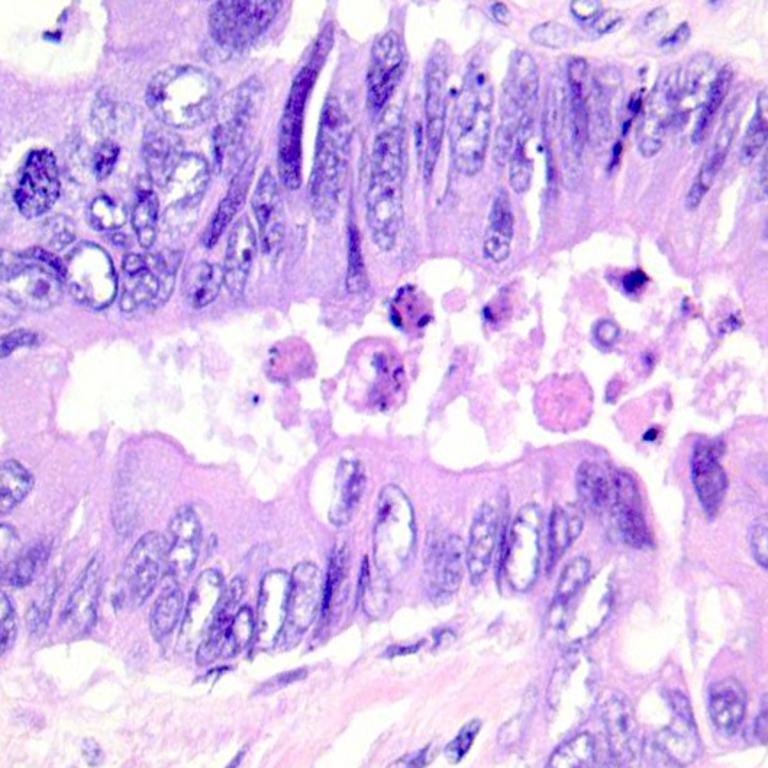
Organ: colon
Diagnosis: adenocarcinomas